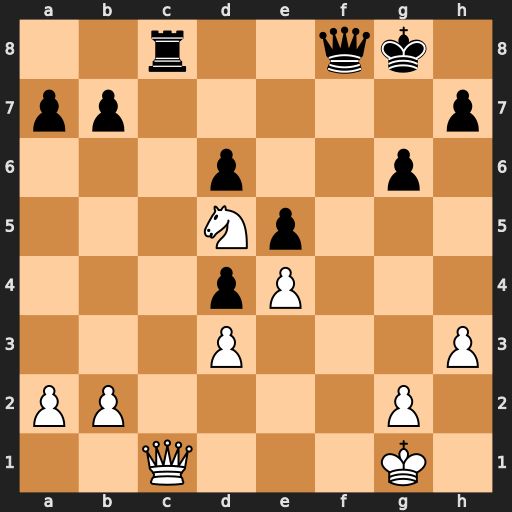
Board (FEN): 2r2qk1/pp5p/3p2p1/3Np3/3pP3/3P3P/PP4P1/2Q3K1
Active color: w
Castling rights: -
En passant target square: -
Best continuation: Qxc8 Qxc8 Ne7+ Kf7 Nxc8